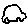
Label: car